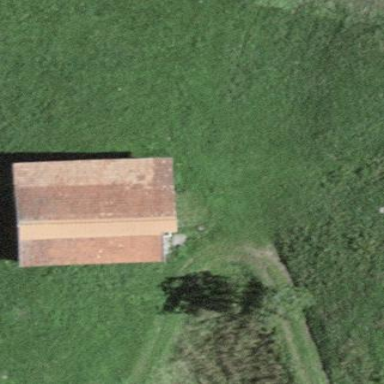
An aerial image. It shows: Barn.